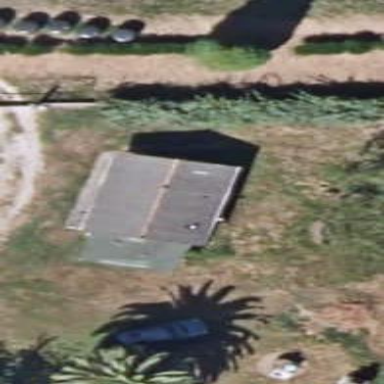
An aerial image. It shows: Simple and straightforward house.